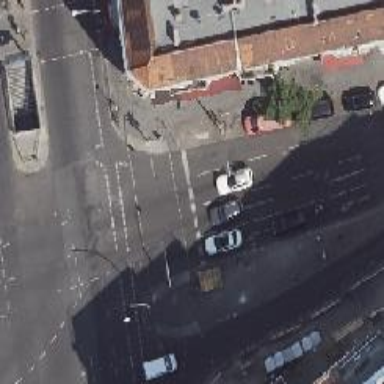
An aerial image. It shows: Crossing with traffic signals.